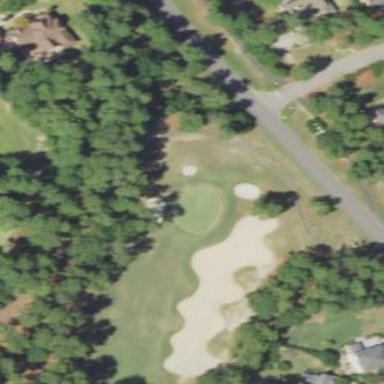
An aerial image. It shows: Golf bunker filled with natural sand.